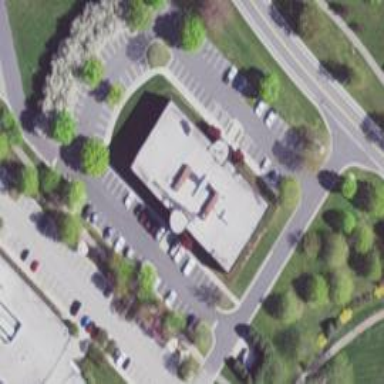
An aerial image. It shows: Office building.